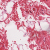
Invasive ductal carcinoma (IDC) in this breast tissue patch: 0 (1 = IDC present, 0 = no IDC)